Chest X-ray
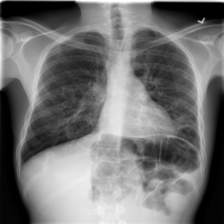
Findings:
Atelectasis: negative
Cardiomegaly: negative
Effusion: negative
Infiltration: negative
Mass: negative
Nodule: negative
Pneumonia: negative
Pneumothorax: negative
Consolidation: negative
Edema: negative
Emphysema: negative
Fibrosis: negative
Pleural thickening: negative
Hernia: negative